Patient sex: M
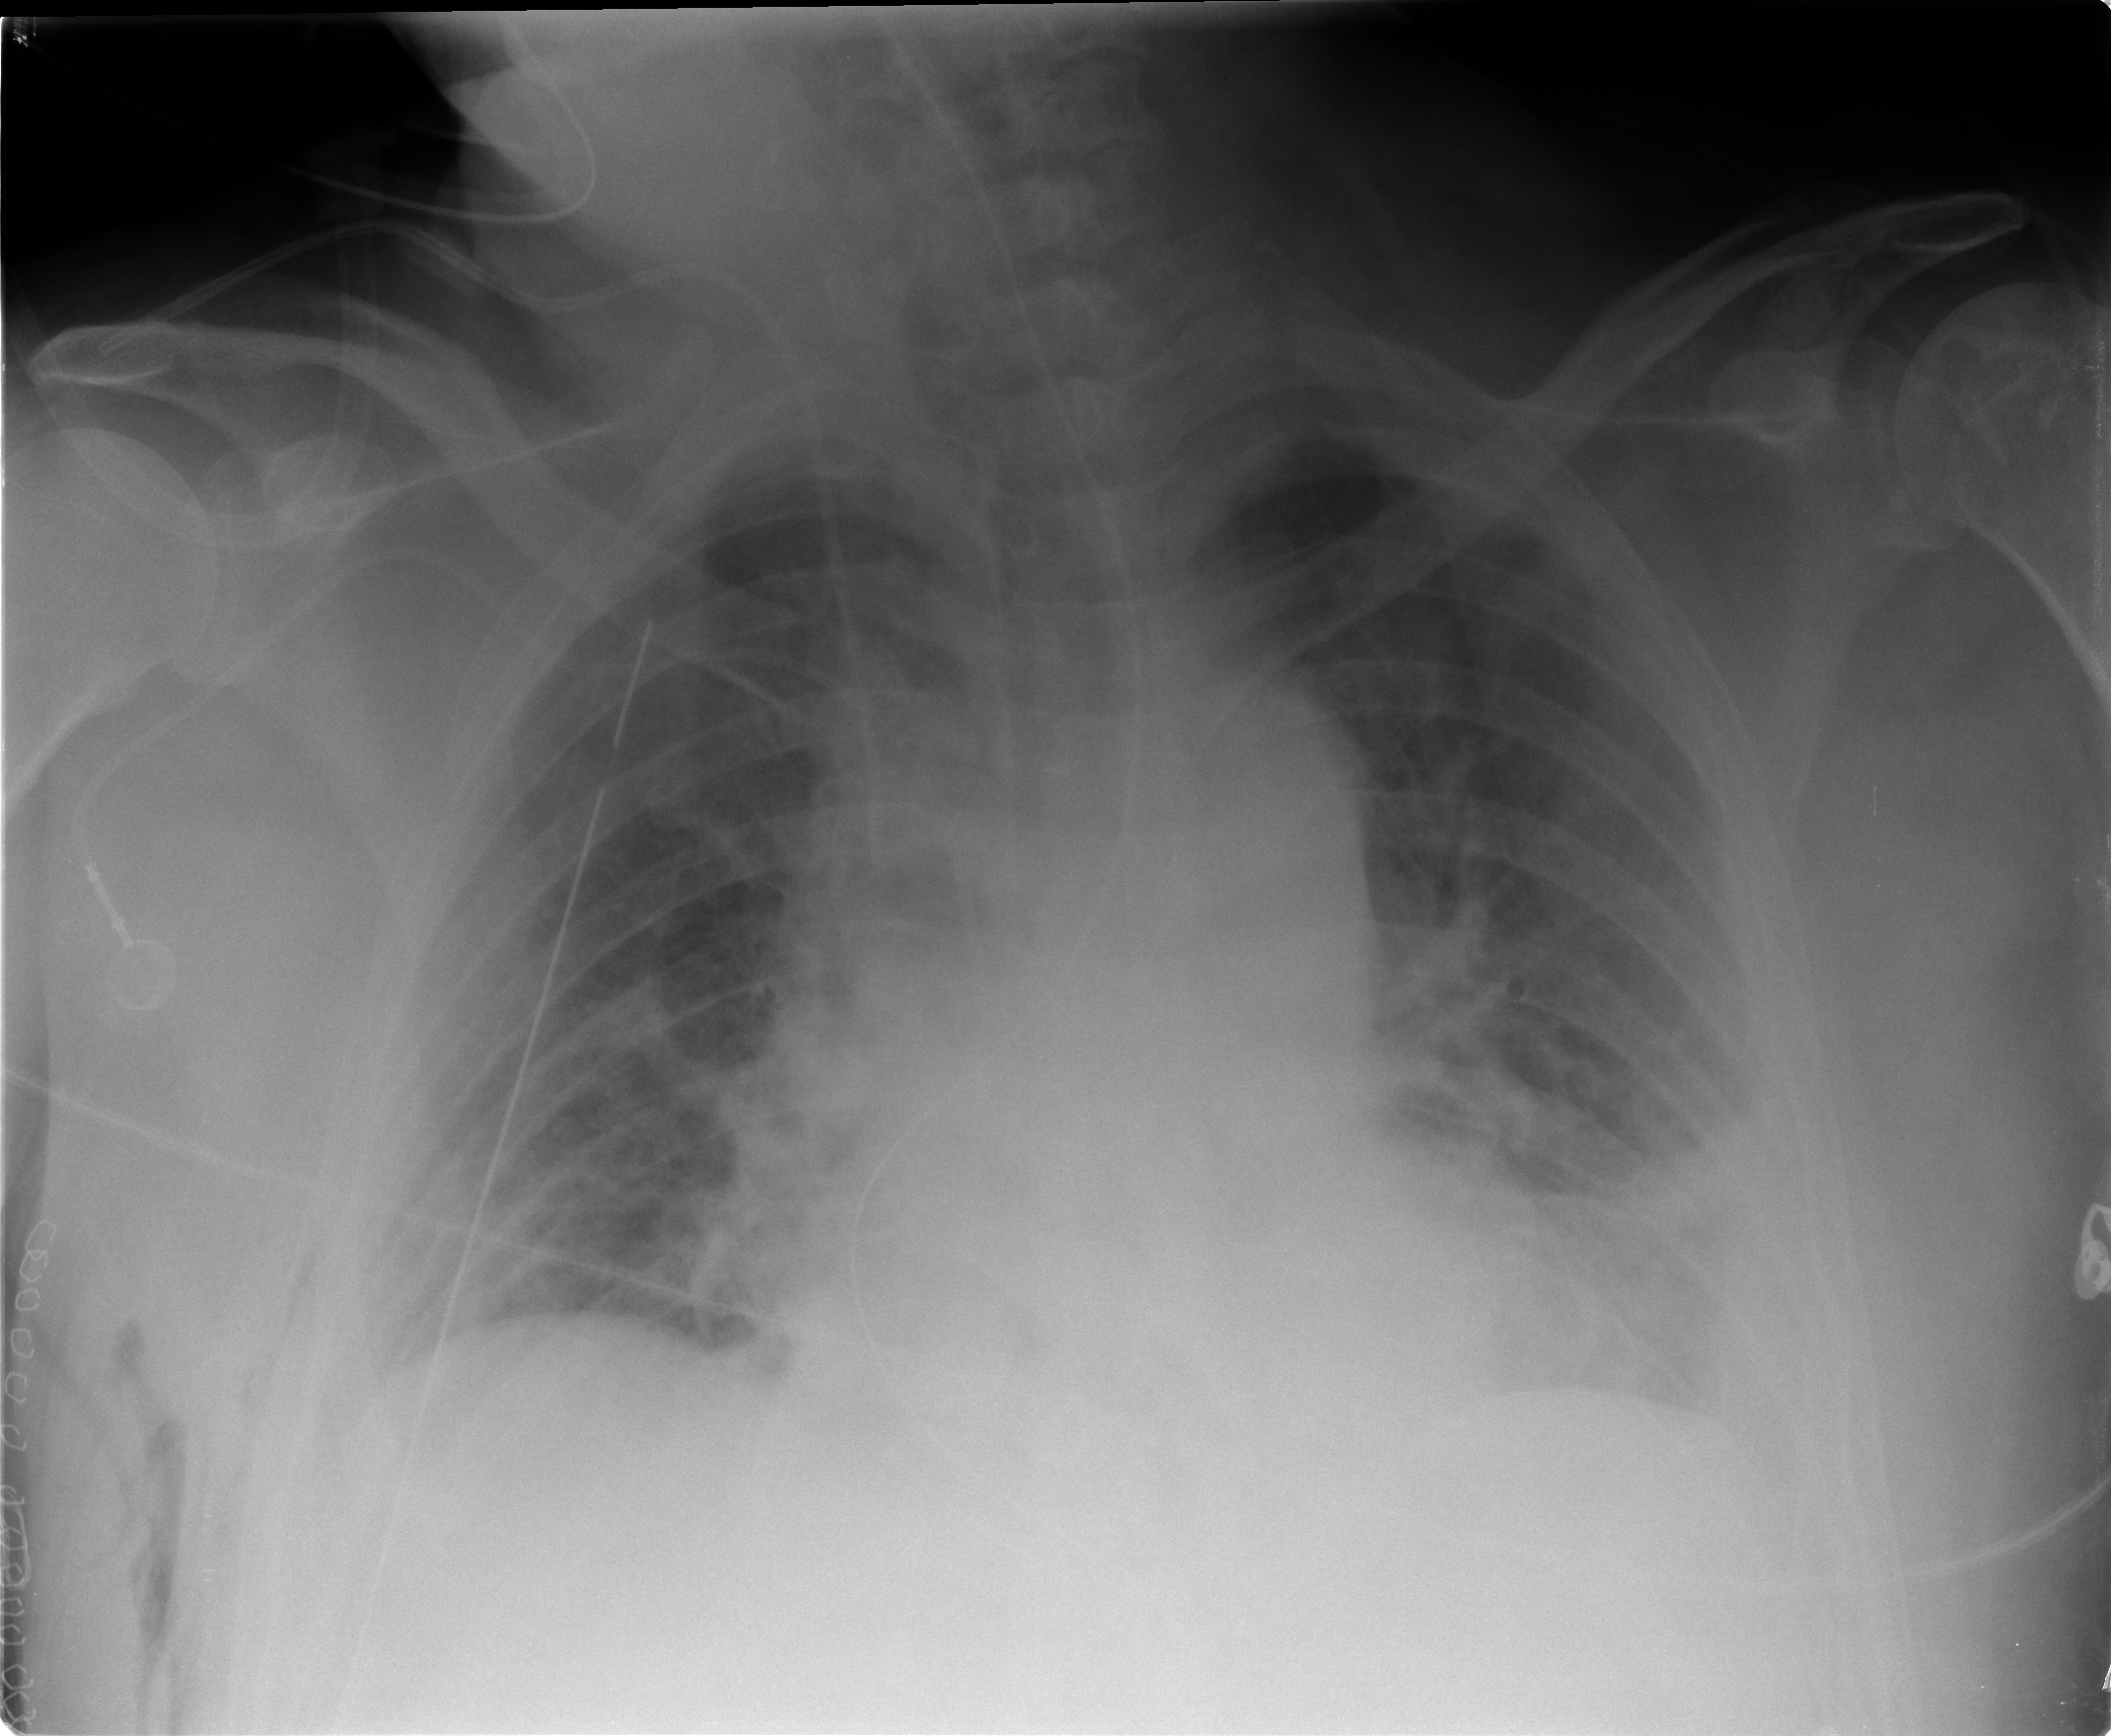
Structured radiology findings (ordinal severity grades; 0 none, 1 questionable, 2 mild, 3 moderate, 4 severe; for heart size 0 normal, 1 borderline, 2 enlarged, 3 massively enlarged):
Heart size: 2
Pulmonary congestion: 2
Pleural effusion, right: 0
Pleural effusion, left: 2
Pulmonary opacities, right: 2
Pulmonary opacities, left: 2
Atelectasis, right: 2
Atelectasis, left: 2